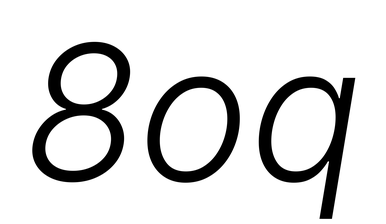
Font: Inter-Italic_Light_Italic